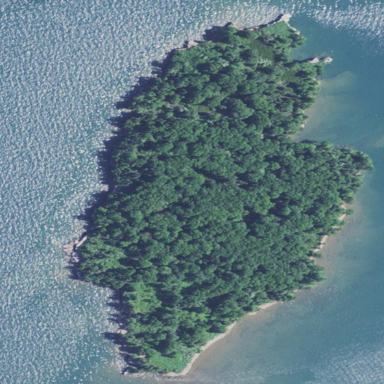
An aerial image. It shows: Islet.